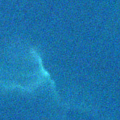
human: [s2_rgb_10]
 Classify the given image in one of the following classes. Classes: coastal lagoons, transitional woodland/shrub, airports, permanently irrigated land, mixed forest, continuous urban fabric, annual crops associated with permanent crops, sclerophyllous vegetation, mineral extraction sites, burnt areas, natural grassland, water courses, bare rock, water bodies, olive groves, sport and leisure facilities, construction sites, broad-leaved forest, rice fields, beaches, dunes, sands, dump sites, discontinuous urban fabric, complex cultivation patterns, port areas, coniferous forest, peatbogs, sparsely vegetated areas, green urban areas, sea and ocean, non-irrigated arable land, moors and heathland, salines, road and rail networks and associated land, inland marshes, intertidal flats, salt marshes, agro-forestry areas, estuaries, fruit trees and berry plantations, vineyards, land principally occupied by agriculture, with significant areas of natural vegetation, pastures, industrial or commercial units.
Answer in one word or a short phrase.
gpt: sea and ocean